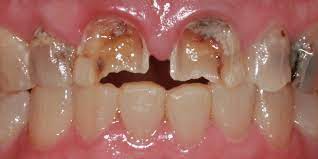
Condition: Caries